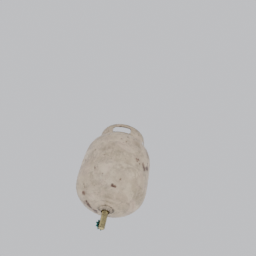
Label: tools